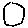
Label: circle